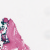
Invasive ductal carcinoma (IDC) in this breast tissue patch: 0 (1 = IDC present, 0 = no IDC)